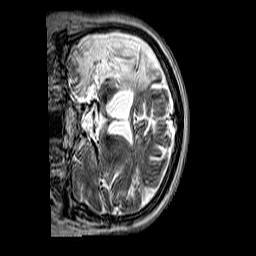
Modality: T2w
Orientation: coronal
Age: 59
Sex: female
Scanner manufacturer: siemens
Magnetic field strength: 3 T
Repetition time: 3.2 s
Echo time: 0.212 s